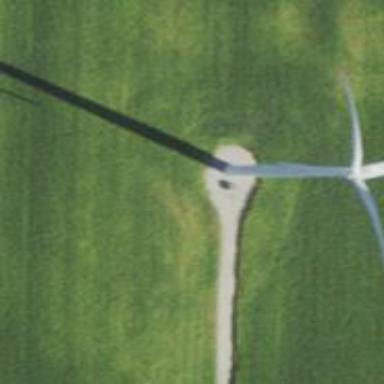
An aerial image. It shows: Wind generator using horizontal axis wind turbines.